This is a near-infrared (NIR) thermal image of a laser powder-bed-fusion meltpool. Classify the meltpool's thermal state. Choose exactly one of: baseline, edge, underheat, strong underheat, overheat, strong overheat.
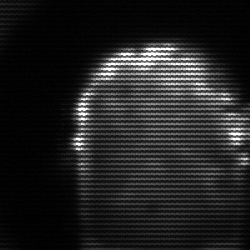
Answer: baseline